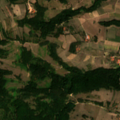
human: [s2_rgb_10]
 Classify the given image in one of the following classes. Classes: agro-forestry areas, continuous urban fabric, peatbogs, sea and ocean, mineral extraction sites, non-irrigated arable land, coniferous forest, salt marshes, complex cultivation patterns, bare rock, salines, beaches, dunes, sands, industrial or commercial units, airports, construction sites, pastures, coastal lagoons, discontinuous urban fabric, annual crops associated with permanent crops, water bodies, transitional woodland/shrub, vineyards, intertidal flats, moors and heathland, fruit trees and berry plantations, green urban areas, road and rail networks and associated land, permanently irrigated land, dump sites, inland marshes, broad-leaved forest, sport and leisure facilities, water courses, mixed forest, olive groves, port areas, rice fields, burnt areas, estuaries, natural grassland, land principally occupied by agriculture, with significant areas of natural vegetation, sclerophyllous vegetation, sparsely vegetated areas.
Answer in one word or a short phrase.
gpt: complex cultivation patterns, land principally occupied by agriculture, with significant areas of natural vegetation, broad-leaved forest